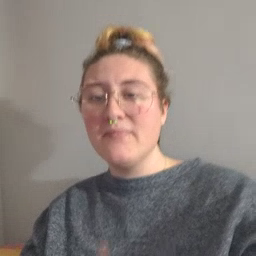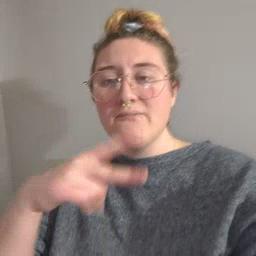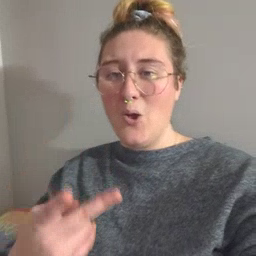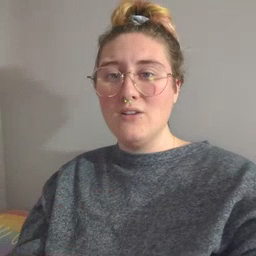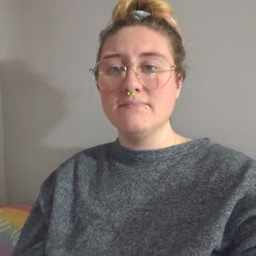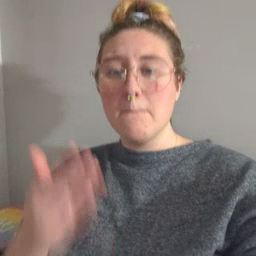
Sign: fall